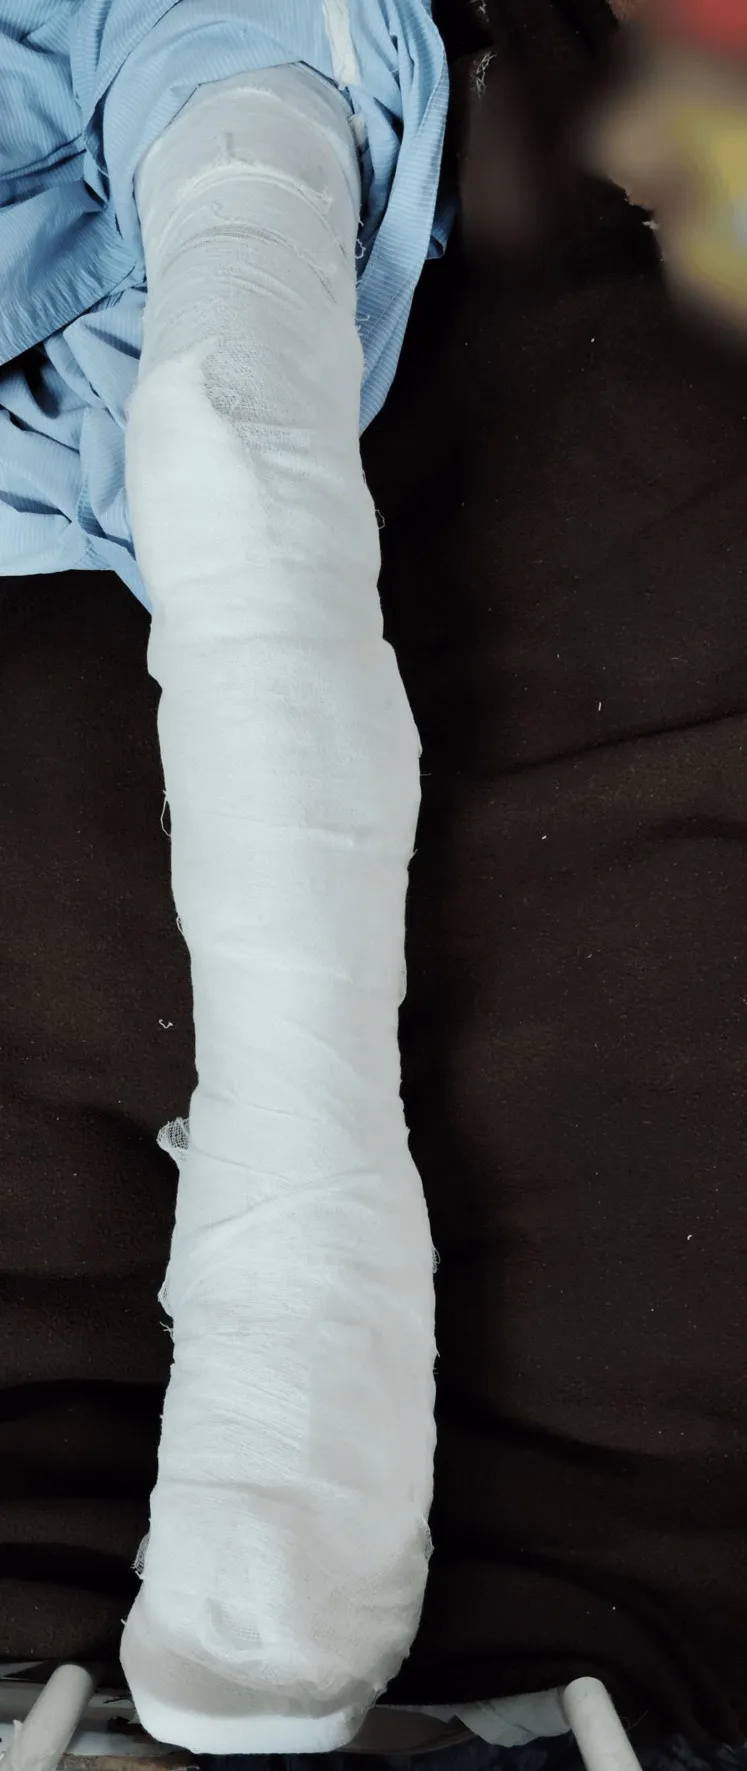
Left lower limb post-operatively.
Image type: medical_photograph (skin_photograph)